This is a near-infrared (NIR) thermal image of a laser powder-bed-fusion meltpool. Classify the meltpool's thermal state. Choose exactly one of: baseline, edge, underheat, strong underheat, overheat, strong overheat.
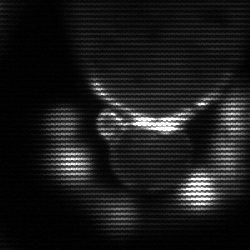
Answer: baseline